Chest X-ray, AP view. Patient: 81 years old, sex M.
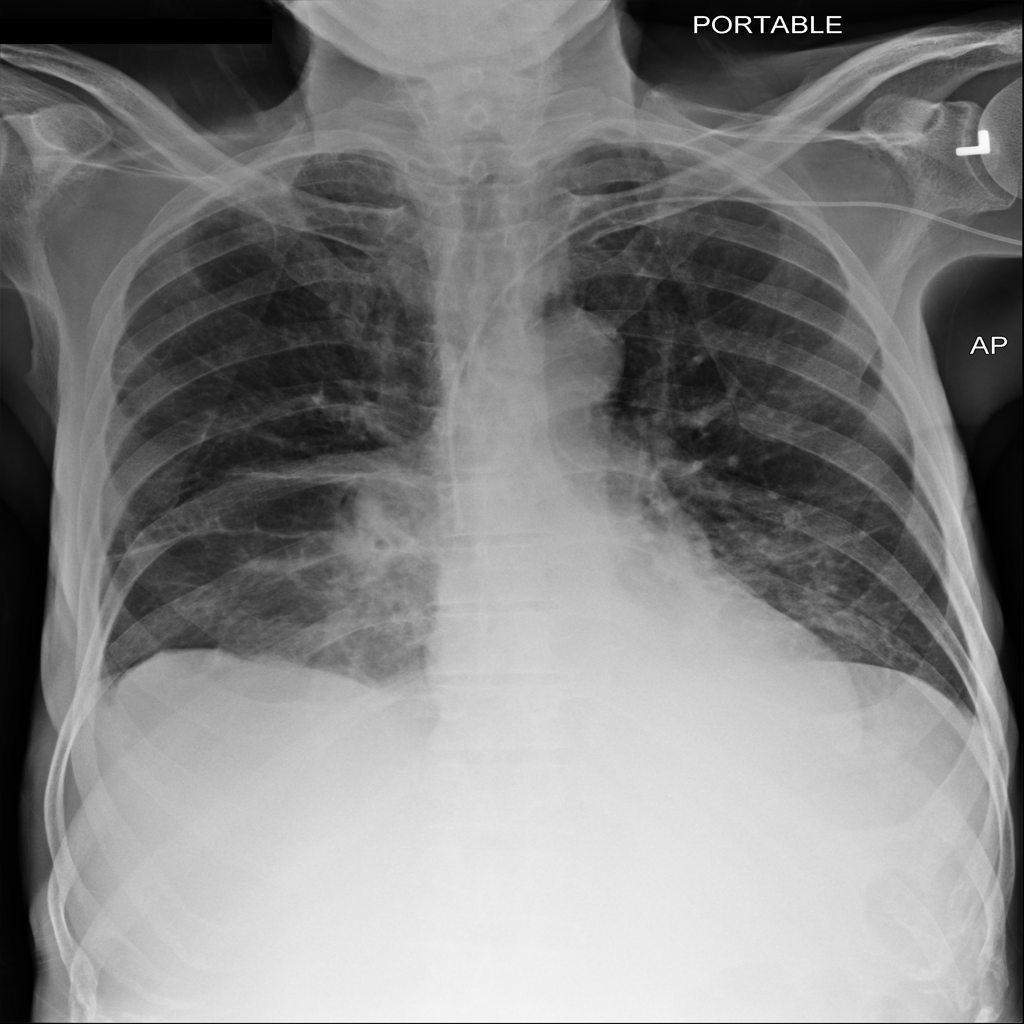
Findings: Atelectasis, Effusion, Infiltration